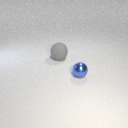
small blue metal sphere to the right of large gray rubber sphere